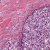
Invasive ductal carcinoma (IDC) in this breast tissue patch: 0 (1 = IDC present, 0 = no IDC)